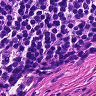
Metastatic tissue present: no